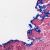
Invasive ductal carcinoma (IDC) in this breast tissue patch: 0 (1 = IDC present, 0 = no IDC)